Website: apple
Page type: billing-address
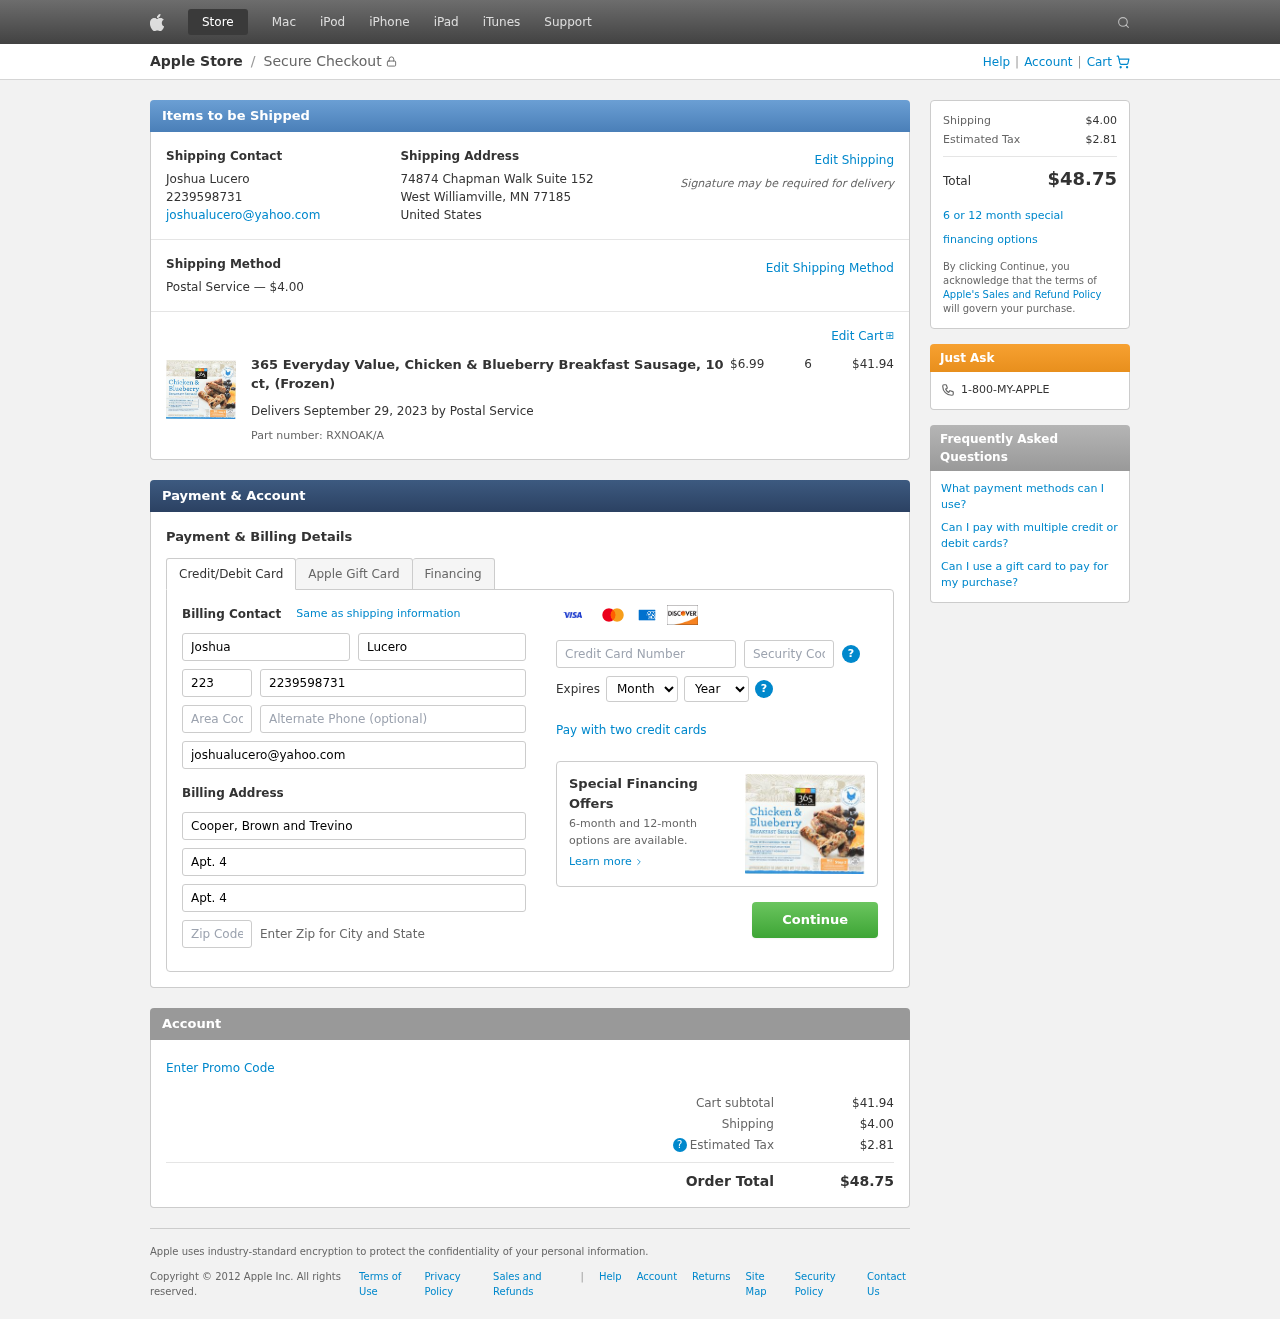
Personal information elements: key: PII_CARD_CVV
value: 133
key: PII_CARD_EXPIRY_MONTH
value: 10
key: PII_CARD_EXPIRY_YEAR
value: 29
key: PII_CARD_NUMBER
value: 2260 1383 4610 5009
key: PII_CITY_STATE_ZIP
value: West Williamville, MN 77185
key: PII_COMPANY
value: Cooper, Brown and Trevino
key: PII_COUNTRY
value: United States
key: PII_EMAIL
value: joshualucero@yahoo.com
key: PII_FIRSTNAME
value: Joshua
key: PII_FULLNAME
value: Joshua Lucero
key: PII_LASTNAME
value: Lucero
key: PII_PHONE
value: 2239598731
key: PII_PHONE_AREA
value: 223
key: PII_POSTCODE2
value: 59371
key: PII_STREET
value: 74874 Chapman Walk Suite 152
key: PII_STREET2
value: Apt. 471
Product elements: key: PRODUCT1_NAME
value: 365 Everyday Value, Chicken & Blueberry Breakfast Sausage, 10 ct, (Frozen)
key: PRODUCT1_PRICE
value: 6.99
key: PRODUCT1_QUANTITY
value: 6
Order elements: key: ORDER_SHIPPING_COST
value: $4.00
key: ORDER_SUBTOTAL
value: $41.94
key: ORDER_DELIVERY_DATE
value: September 29, 2023
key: ORDER_PART_NUMBER
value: RXNOAK/A
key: ORDER_TAX
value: $2.81
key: ORDER_TOTAL
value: $48.75